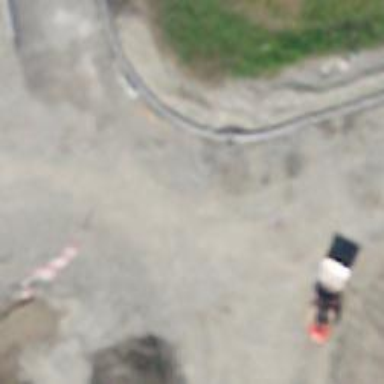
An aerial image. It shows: Asphalt service road.